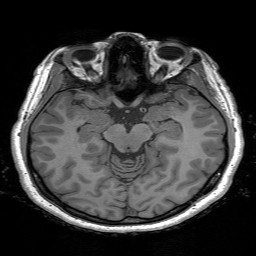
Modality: T1w
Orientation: coronal
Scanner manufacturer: siemens
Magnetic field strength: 3 T